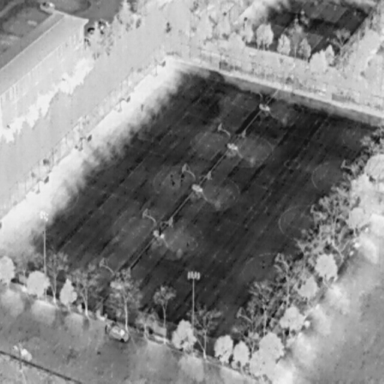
There is a Person in the infrared image.